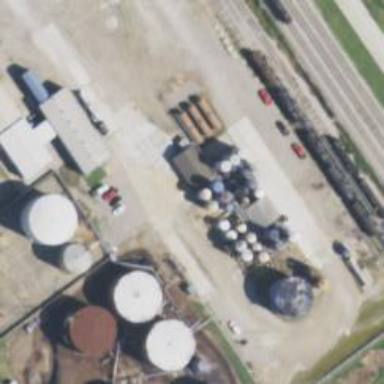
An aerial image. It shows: Storage tank that is man-made.